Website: apple
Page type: cross-sells
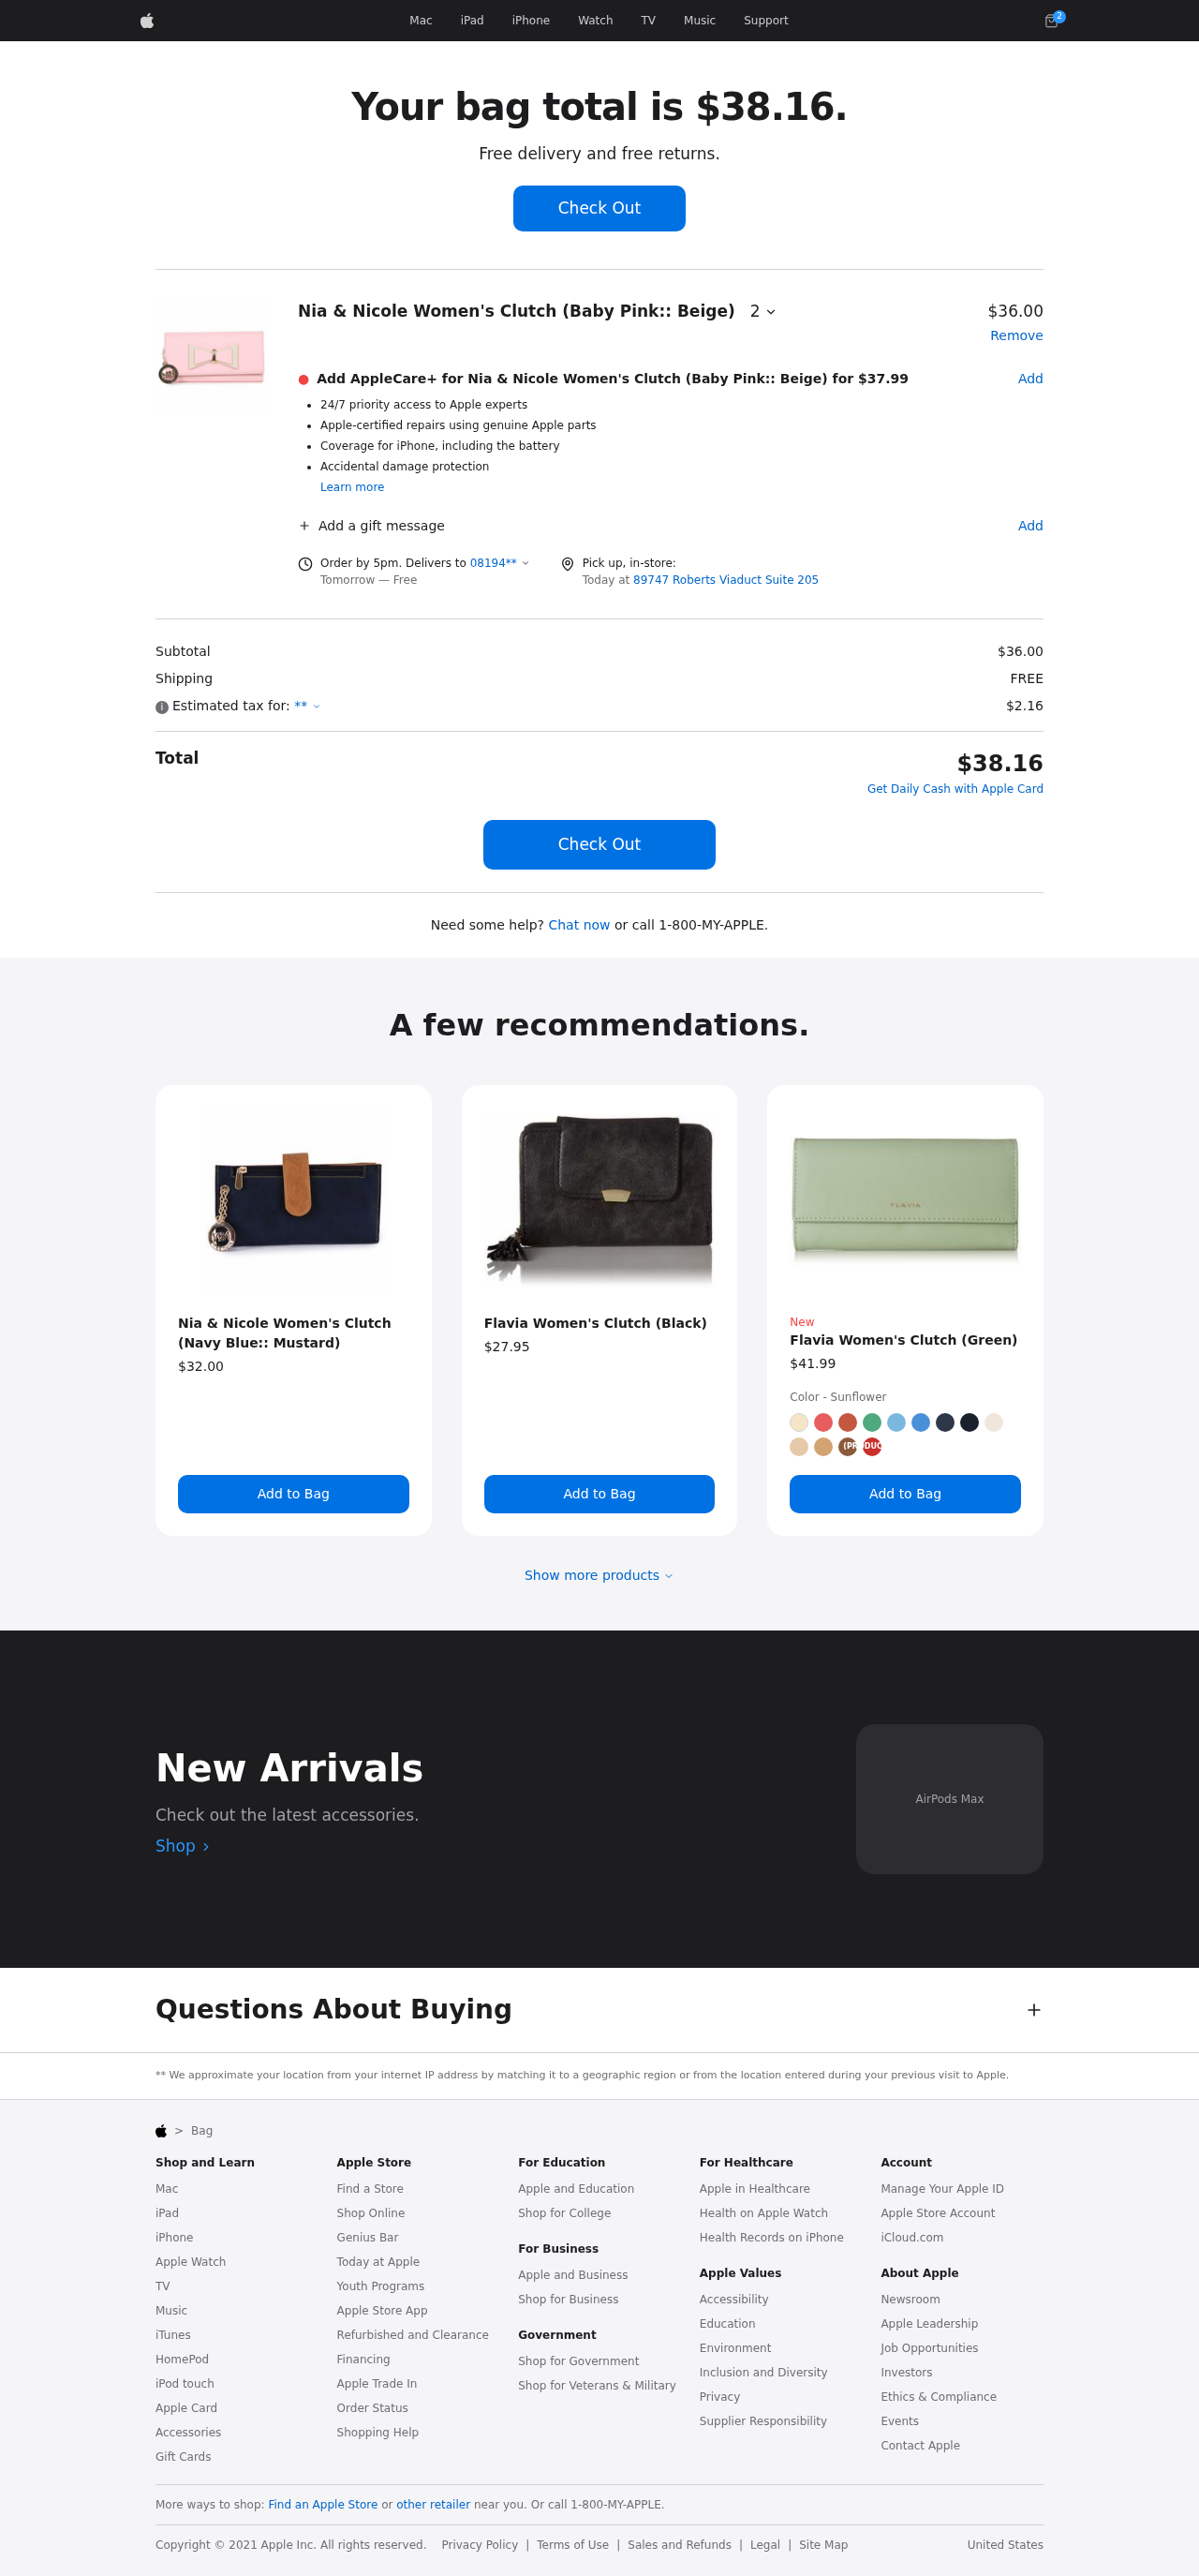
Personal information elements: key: PII_LOCATION1_STREET
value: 89747 Roberts Viaduct Suite 205
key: PII_POSTCODE
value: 08194
Product elements: key: PRODUCT1_NAME
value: Nia & Nicole Women's Clutch (Baby Pink:: Beige)
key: PRODUCT1_PRICE
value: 36
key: PRODUCT1_QUANTITY
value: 2
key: PRODUCT2_NAME
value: Nia & Nicole Women's Clutch (Navy Blue:: Mustard)
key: PRODUCT2_PRICE
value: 32
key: PRODUCT3_NAME
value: Flavia Women's Clutch (Black)
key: PRODUCT3_PRICE
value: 27.95
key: PRODUCT4_NAME
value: Flavia Women's Clutch (Green)
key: PRODUCT4_PRICE
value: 41.99
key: PRODUCT5_PRICE
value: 37.99
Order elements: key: ORDER_NUM_ITEMS
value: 2
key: ORDER_TOTAL
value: $38.16
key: ORDER_TOTAL
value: Your bag total is $38.16.
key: ORDER_DELIVERY_DATE
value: Tomorrow — Free
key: ORDER_SUBTOTAL
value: $36.00
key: ORDER_SHIPPING_COST
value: FREE
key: ORDER_TAX
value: $2.16